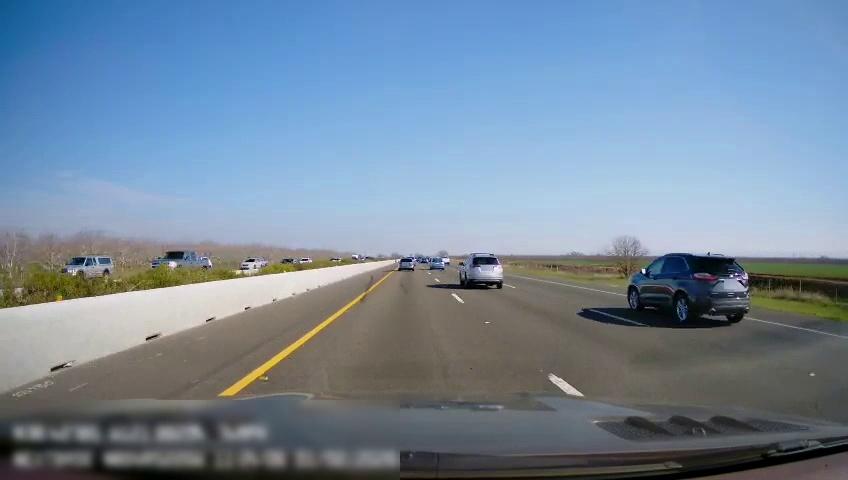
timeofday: Day
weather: Sunny
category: Drivable Space
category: Vehicles | Car
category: Vehicles | Van
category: Vehicles | Truck
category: Vehicles | SUV
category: Vehicles | Truck
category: Vehicles | SUV
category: Vehicles | SUV
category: Vehicles | SUV
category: Lanes | Current Lane
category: Lanes | Current Lane
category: Lanes | Alternate Lane
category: Lanes | Alternate Lane